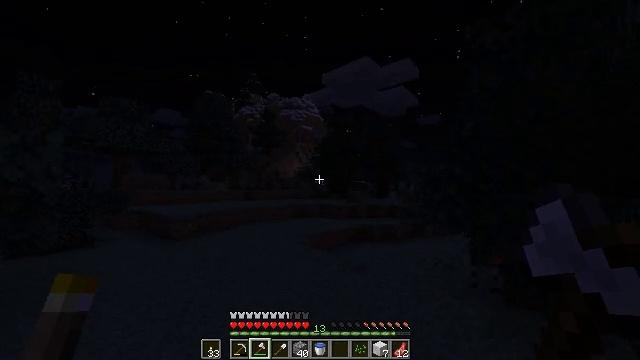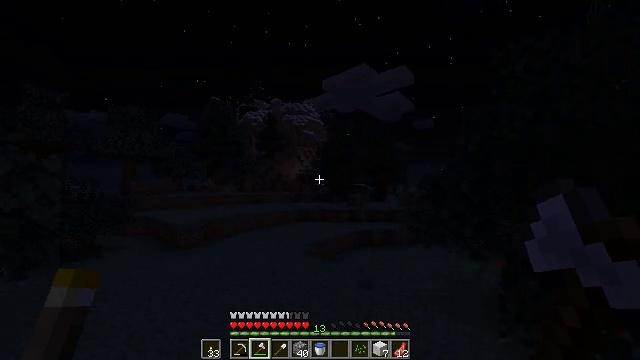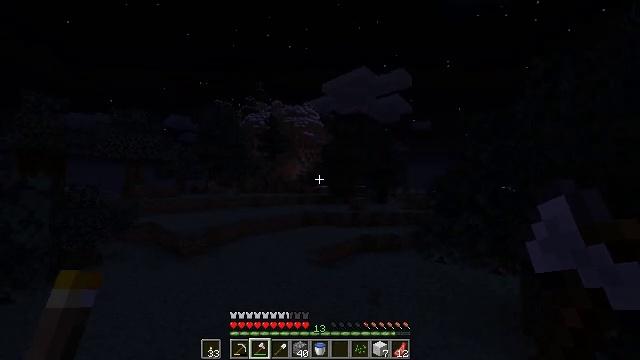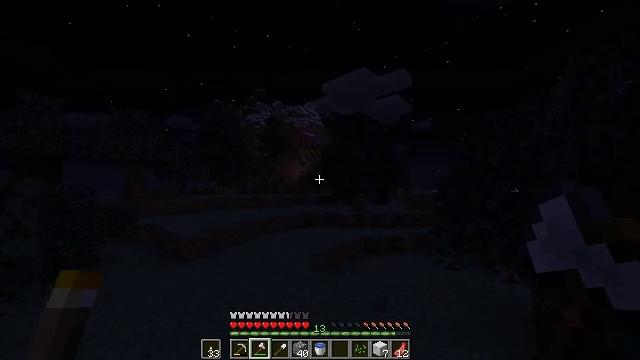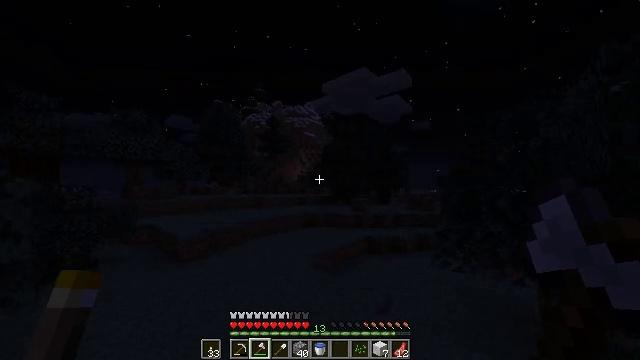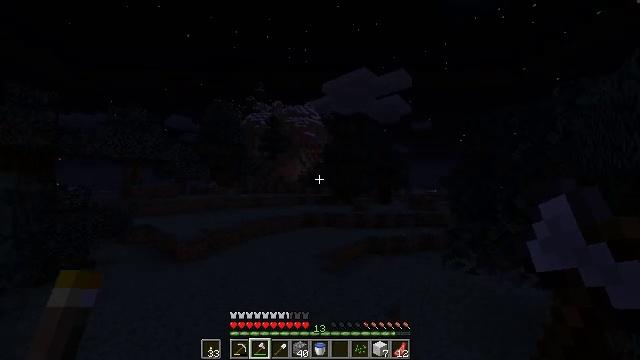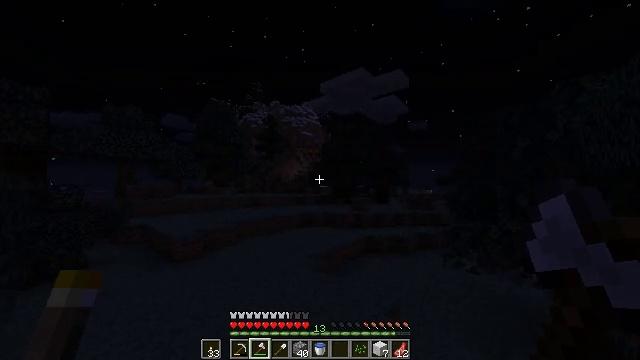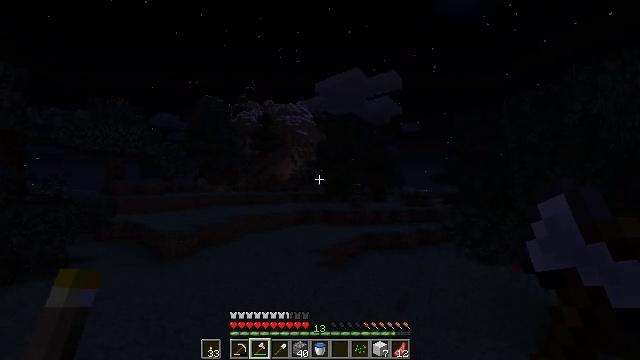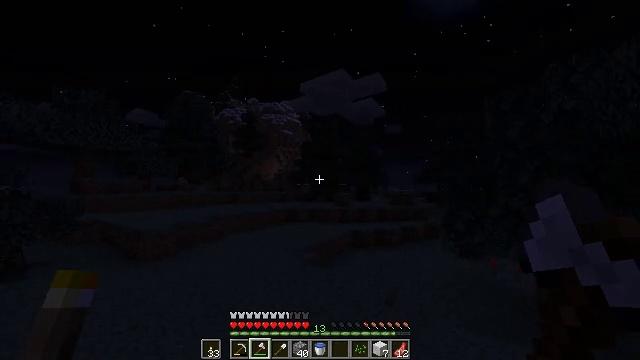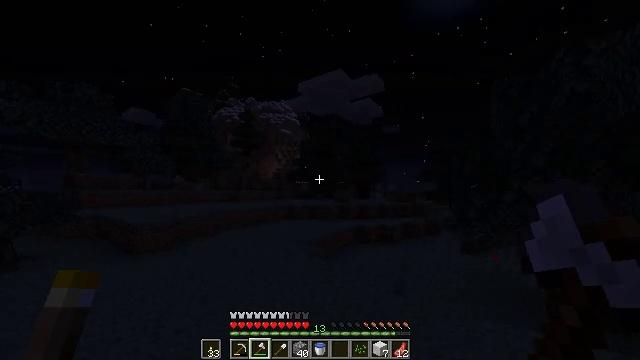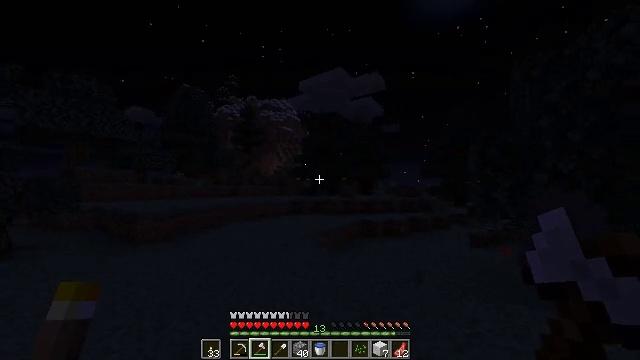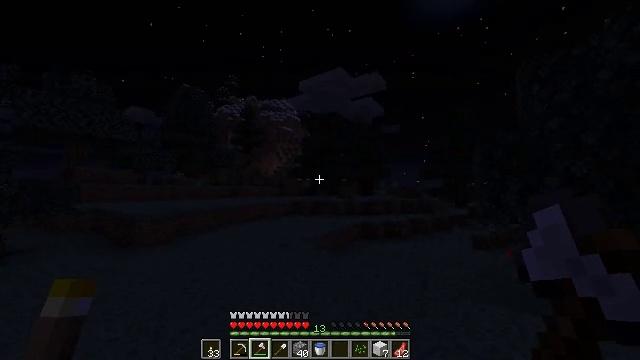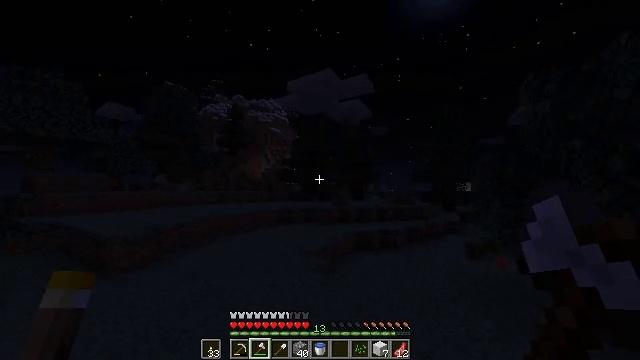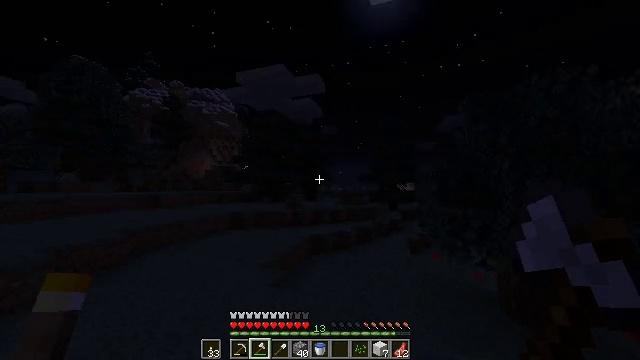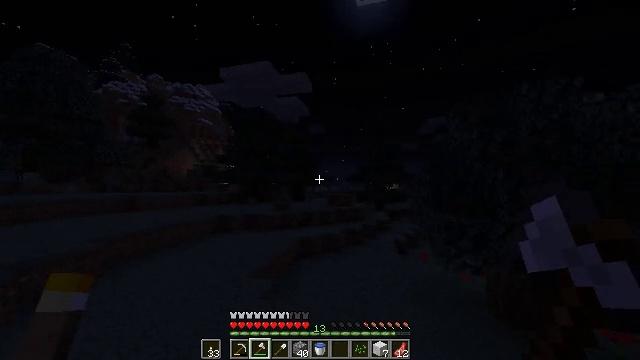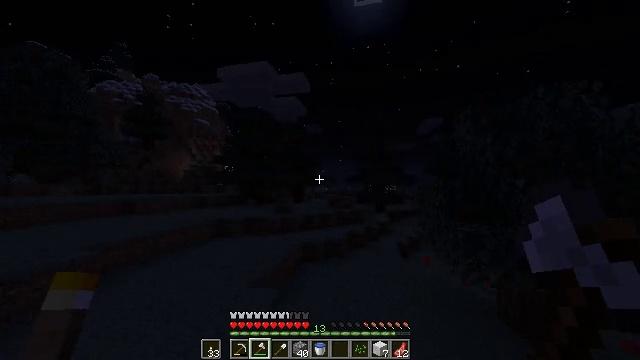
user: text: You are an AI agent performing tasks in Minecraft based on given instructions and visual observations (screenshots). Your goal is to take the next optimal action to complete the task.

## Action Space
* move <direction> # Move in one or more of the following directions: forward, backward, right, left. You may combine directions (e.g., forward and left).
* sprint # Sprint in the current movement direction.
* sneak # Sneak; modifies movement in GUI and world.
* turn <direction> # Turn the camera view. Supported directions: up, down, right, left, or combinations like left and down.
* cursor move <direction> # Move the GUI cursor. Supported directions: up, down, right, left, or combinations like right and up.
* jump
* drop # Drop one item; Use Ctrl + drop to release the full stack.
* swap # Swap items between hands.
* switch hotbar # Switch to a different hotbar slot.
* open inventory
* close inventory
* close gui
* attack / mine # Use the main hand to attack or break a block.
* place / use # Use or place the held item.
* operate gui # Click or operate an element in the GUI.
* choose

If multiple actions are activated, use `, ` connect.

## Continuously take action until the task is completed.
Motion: motion action
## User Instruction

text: Gather hay blocks from the farm.
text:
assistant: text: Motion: move forward and move left, sprint, jump
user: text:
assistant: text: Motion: move forward and move left, sprint, jump
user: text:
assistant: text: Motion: move forward and move left, sprint, jump
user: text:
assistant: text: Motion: move forward and move left, sprint, jump
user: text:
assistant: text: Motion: move forward and move left, sprint, jump
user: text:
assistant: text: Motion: move forward and move left, sprint, jump
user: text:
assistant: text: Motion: move forward and move left, sprint, turn right, jump
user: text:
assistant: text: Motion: move forward and move left, sprint, turn right, jump
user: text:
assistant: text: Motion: move forward and move left, sprint, jump
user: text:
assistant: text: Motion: move forward and move left, sprint, jump
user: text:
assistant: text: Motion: move forward and move left, sprint, jump
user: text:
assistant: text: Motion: move forward and move left, sprint, turn right, jump
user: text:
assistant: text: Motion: move forward and move left, sprint, turn right, jump
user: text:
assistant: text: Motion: move forward and move left, sprint, turn right, jump
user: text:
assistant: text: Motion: move forward and move left, sprint, jump
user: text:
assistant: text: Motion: move forward and move left, sprint, turn right, jump
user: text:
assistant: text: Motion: move forward and move left, sprint, turn right, jump
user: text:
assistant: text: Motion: move forward and move left, sprint, turn right, jump
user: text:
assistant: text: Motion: move forward and move left, sprint, jump
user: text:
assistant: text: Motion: move forward and move left, sprint, jump
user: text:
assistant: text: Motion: move forward and move left, sprint, jump
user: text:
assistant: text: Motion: move forward and move left, sprint, jump
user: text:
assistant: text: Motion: move forward and move left, sprint, jump
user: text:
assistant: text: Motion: move forward and move left, sprint, jump
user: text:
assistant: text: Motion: move forward and move left, sprint, jump
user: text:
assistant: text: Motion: move forward and move left, sprint, jump
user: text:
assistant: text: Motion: move forward and move left, sprint, jump
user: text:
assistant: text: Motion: move forward and move left, sprint, jump
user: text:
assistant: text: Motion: move forward and move left, sprint, jump
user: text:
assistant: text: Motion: move forward and move left, sprint, jump